Field crop: maize
Growth stage: 2
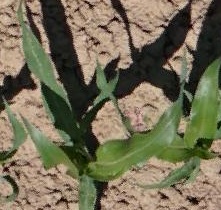
Species: maize